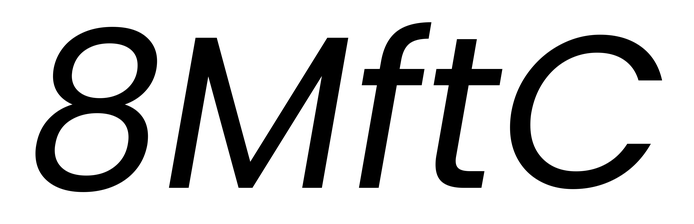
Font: Poppins-Italic